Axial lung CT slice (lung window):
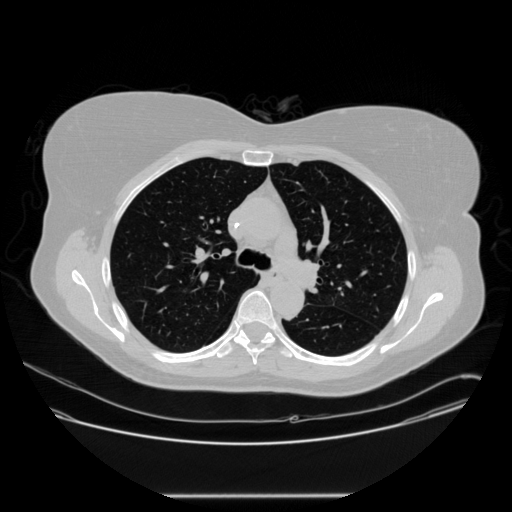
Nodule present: no